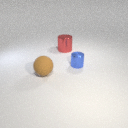
large red metal cylinder to the right of large brown rubber sphere